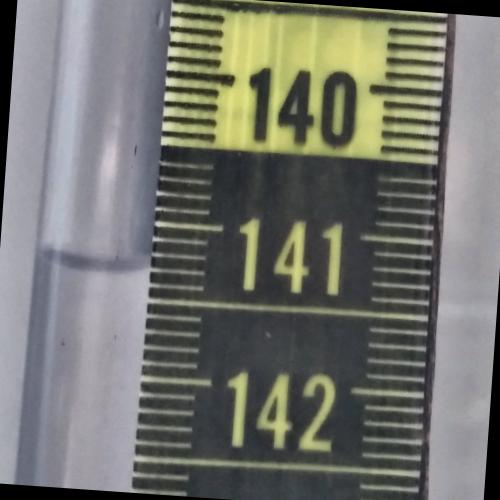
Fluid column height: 141.3 cm